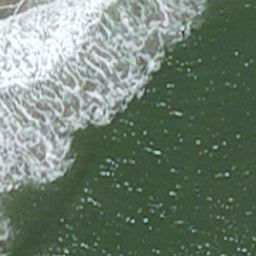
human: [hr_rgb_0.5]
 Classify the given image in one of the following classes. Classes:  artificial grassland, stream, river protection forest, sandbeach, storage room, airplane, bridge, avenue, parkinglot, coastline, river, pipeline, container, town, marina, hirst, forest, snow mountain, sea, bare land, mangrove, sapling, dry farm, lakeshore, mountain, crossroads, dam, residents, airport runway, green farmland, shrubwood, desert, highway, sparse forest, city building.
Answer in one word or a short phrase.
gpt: coastline